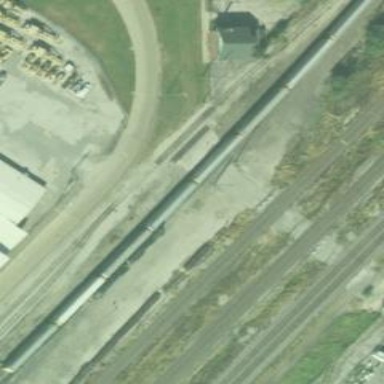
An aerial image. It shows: Railway siding for service.